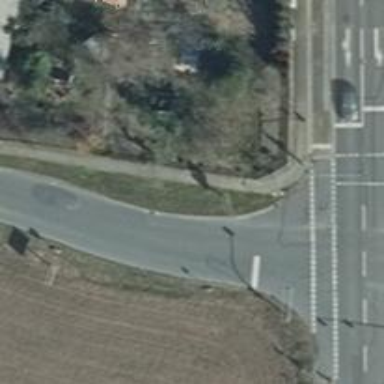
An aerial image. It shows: Secondary road with asphalt surface.